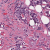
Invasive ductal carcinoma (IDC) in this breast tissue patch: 1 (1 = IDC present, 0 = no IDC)